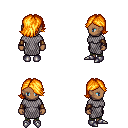
a pixel art fantasy rpg character, female body template, human, dark skin, chain mail, teal pants, light blonde swoop hairstyle, leather bracers, metal boots, four views (front, back, left, right), 2x2 character sprite sheet, small pixel art, hard edges, no anti-aliasing